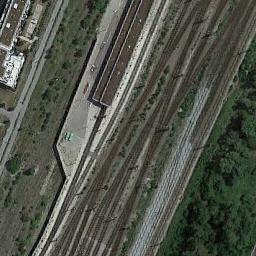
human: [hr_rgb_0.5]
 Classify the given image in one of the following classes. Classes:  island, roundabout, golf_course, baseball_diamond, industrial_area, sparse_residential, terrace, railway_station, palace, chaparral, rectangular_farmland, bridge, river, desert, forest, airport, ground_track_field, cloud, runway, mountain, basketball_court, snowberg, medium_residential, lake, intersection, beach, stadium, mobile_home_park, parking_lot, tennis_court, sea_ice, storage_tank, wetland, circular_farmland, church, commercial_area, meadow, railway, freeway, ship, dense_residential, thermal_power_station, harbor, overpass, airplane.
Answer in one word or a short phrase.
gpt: railway